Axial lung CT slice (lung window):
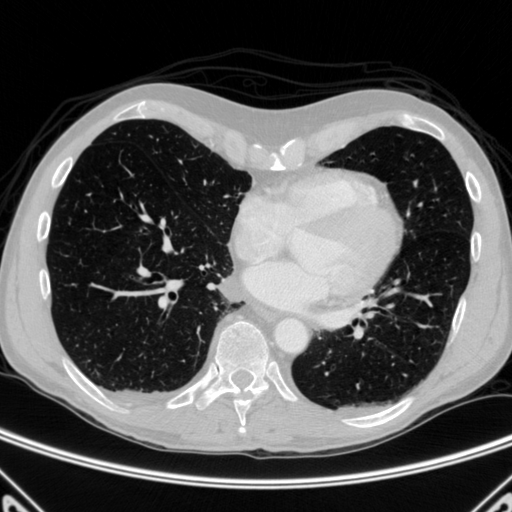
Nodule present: no